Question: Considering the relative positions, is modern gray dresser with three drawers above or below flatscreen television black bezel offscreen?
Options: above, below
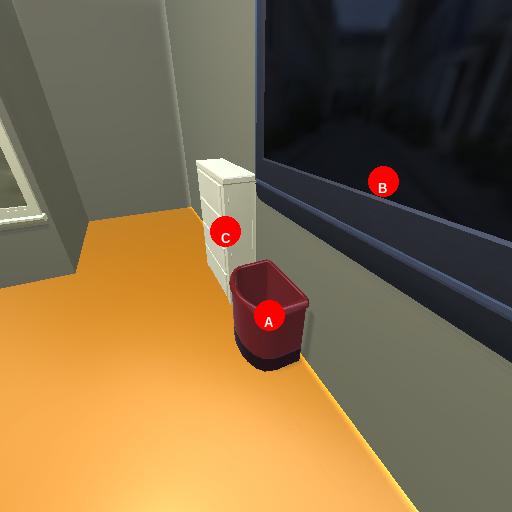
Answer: above